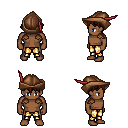
a pixel art fantasy rpg character, male body template, human, dark skin, leather shoulder armor, gold greaves, brown short bangs hairstyle, leather cap, four views (front, back, left, right), 2x2 character sprite sheet, small pixel art, hard edges, no anti-aliasing